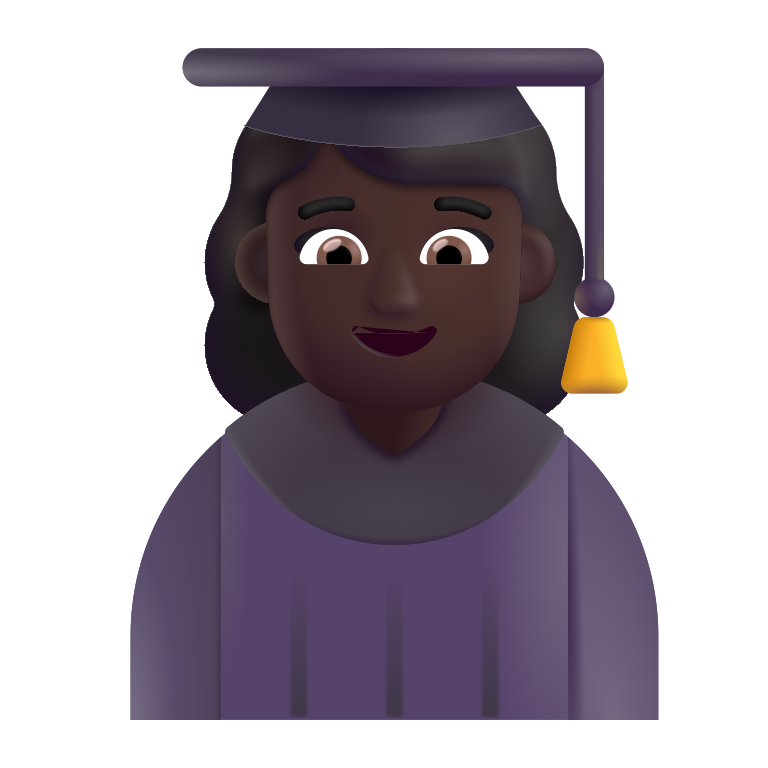
woman student color dark